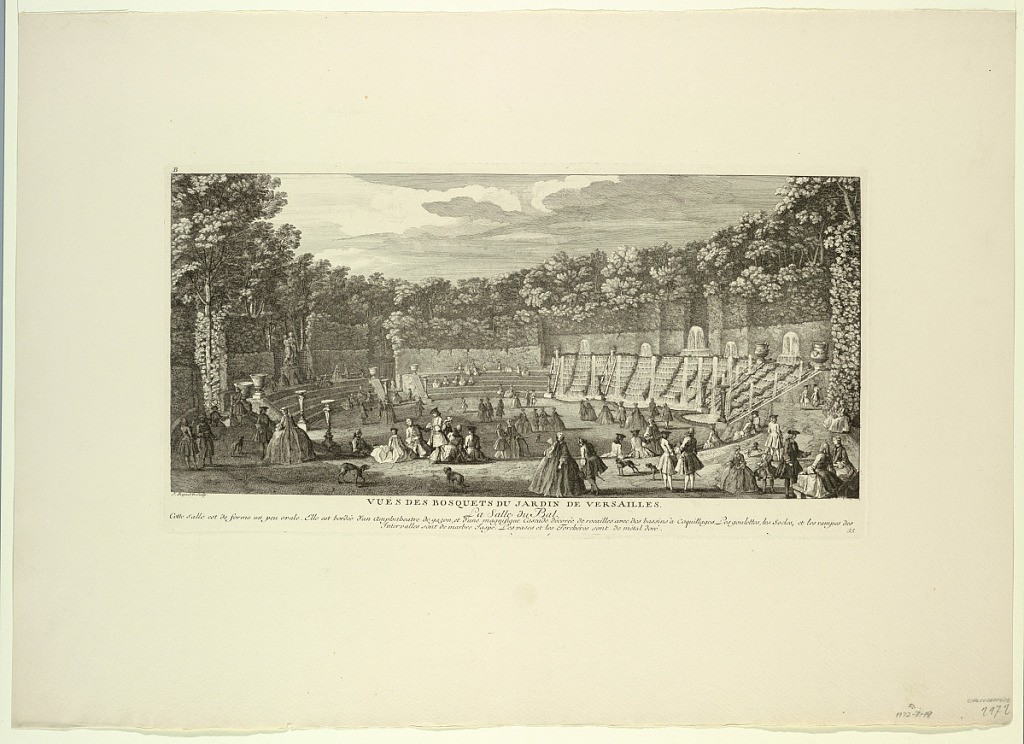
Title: Versailles, Groves of the Garden, the Ballroom
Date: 1730
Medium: Etching and engraving. Black ink on rolled paper.
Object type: Print
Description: Horizontal rectangle:  In the foreground strolling courtiers and dogs.  In the middle a depressed lawn area, at the right of which there is a bank of cascades with basins, jets and urns.  At the left, tiers of seats.  Hedges surround the area with woods beyond.